Field crop: maize
Growth stage: 1
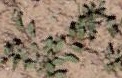
Species: convolvulus